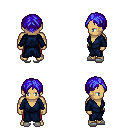
a pixel art fantasy rpg character, male body template, human, tanned skin, blue robe, red pants, blue parted hairstyle, white slippers, four views (front, back, left, right), 2x2 character sprite sheet, small pixel art, hard edges, no anti-aliasing